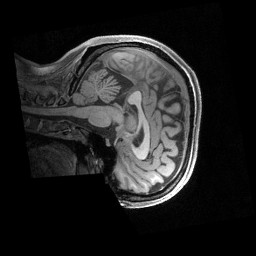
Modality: T1w
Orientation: sagittal
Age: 32
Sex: female
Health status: ill
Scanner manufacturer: siemens
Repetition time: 2.4 s
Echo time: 0.00231 s